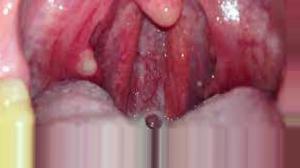
Condition: Mouth Ulcer